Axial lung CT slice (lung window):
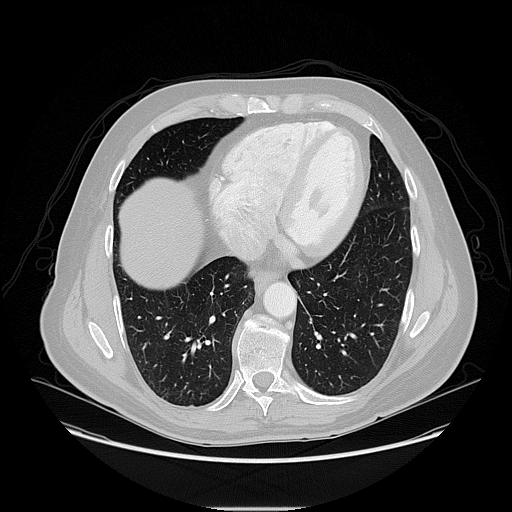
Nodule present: no